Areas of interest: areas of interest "Chengdu Yun Ganglian Logistics Co., Ltd."
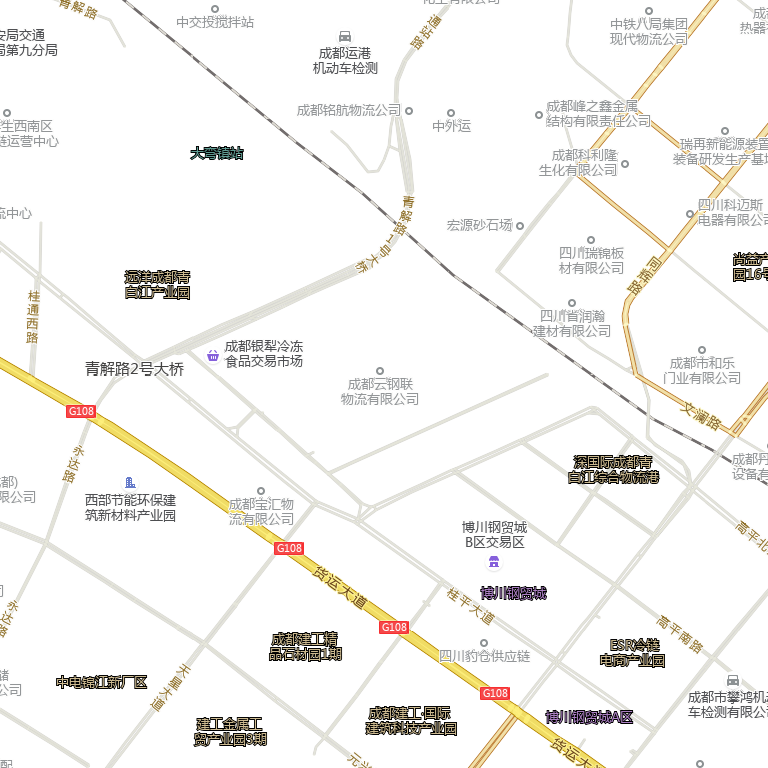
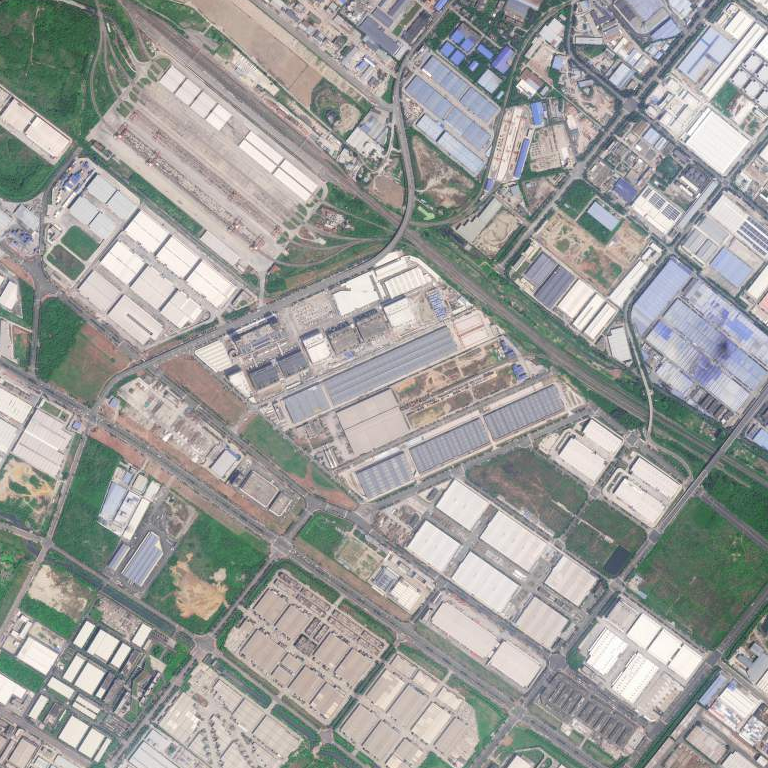